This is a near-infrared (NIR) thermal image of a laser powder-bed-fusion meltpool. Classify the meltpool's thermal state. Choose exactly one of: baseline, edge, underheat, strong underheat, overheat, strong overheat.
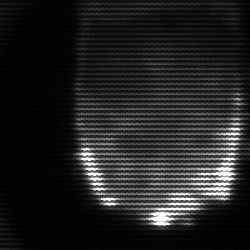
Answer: baseline